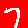
Digit: 7